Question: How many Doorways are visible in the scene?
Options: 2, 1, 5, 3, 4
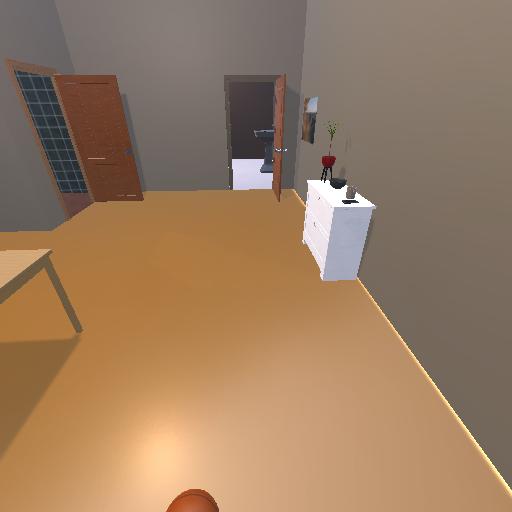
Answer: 2